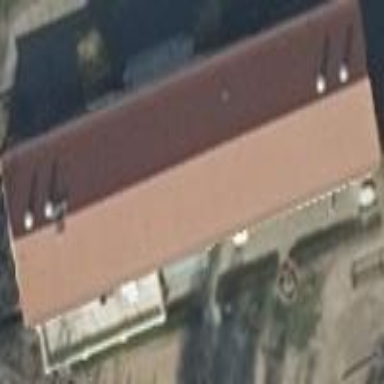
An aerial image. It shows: Kindergarten building.